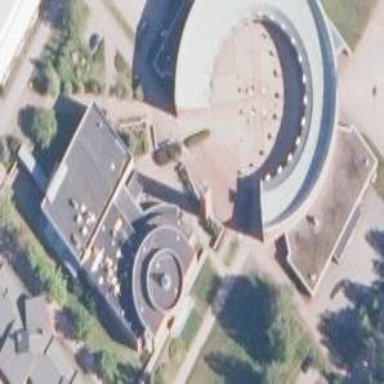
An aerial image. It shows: Building serving as place of worship.